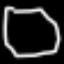
Label: octagon